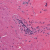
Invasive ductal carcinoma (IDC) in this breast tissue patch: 0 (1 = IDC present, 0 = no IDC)